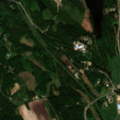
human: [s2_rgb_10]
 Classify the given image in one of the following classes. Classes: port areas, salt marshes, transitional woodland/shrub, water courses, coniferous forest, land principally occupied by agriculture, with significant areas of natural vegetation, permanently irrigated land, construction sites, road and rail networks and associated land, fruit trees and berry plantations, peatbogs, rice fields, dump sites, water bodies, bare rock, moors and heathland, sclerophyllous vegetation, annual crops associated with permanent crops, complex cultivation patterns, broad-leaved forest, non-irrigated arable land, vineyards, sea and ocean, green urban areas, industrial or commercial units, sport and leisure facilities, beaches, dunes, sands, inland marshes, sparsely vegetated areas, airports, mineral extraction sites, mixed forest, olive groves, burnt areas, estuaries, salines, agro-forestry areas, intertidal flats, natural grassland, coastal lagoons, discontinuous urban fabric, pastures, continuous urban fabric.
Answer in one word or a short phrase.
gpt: non-irrigated arable land, land principally occupied by agriculture, with significant areas of natural vegetation, broad-leaved forest, mixed forest, water bodies